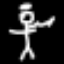
Label: angel